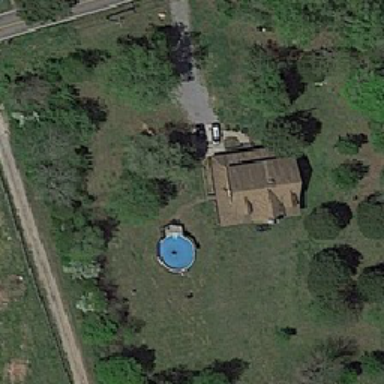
The white car is in front of the brown roof .